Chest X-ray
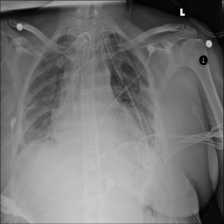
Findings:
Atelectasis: negative
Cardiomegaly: negative
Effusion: negative
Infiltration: negative
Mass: negative
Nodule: negative
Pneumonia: negative
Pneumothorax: negative
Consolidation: negative
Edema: negative
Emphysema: negative
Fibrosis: negative
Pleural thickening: negative
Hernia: negative